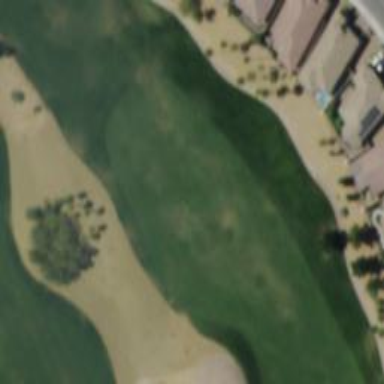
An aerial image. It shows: View of golf hole.